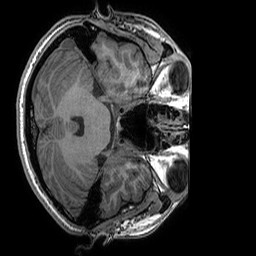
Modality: T1w
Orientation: axial
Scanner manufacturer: ge
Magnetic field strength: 3 T
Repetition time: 0.008156 s
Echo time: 0.00318 s